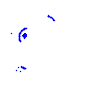
Particle: pion